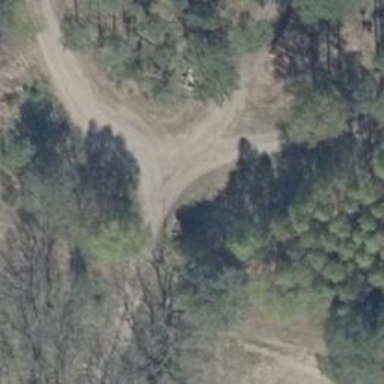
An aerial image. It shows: Gravel track with Grade 3 quality.